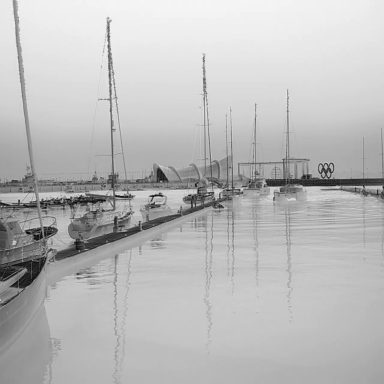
There are nine objects shown in the infrared image, including seven sailboats, and two canoes.